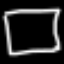
Label: square